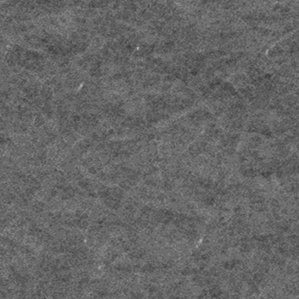
Label: frost